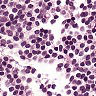
Metastatic tissue present: no